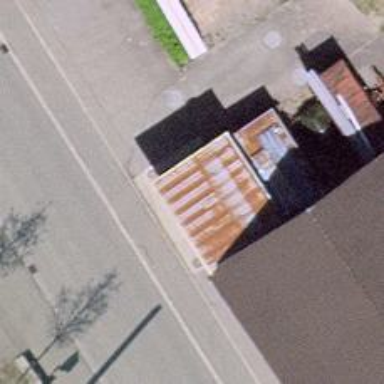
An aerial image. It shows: Fuel station.